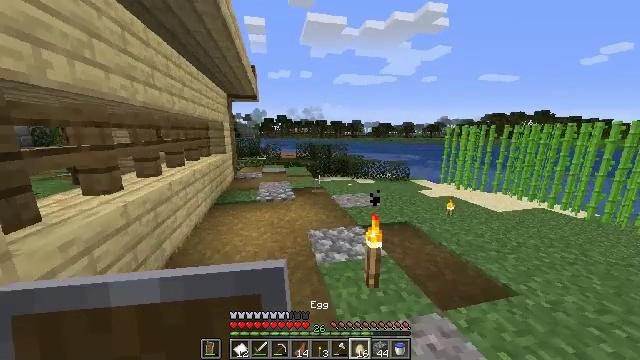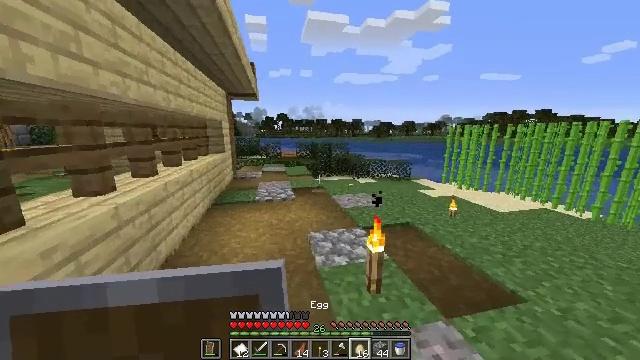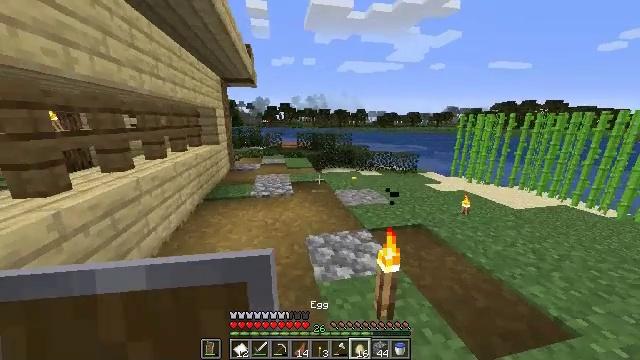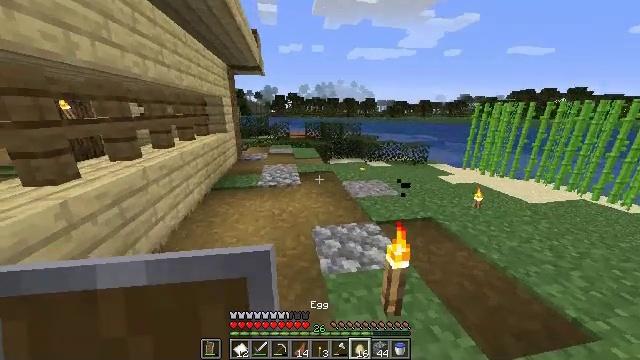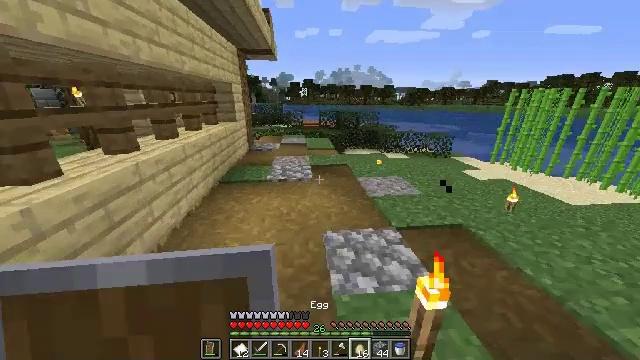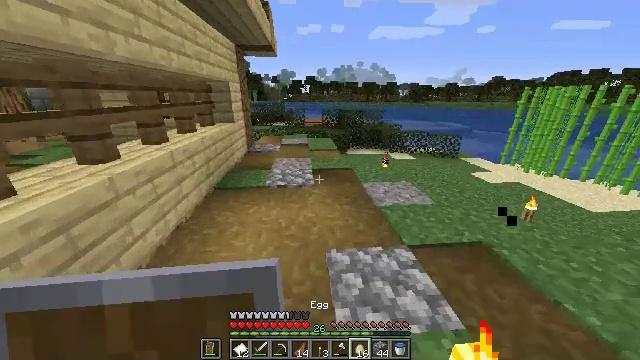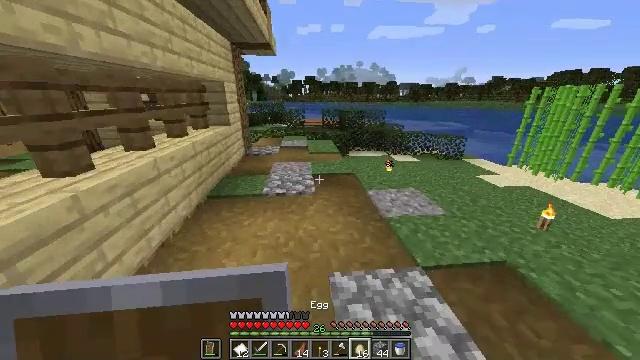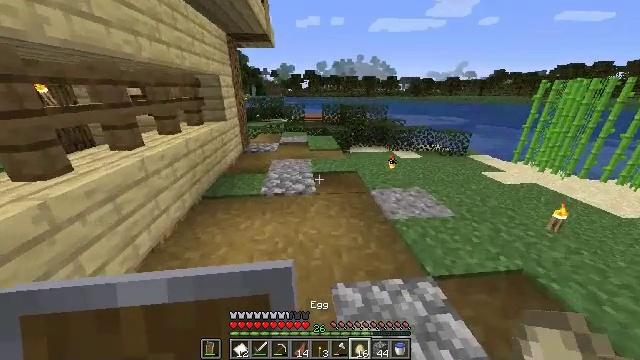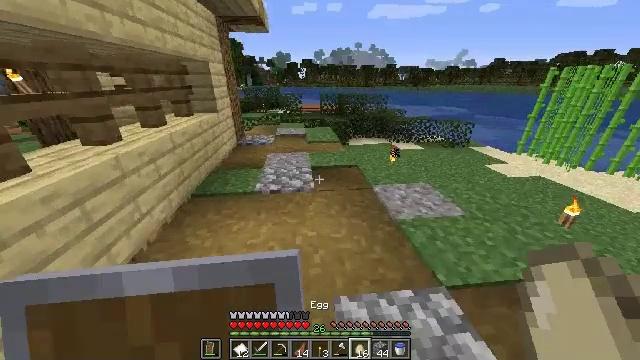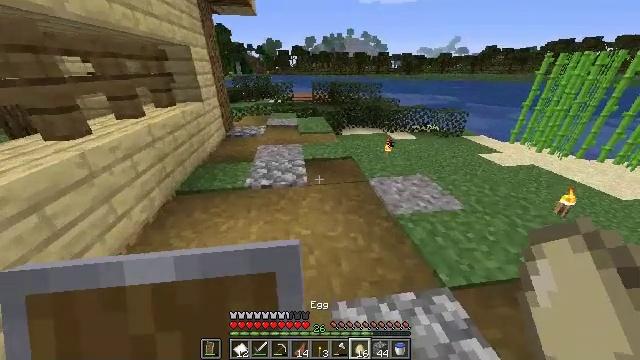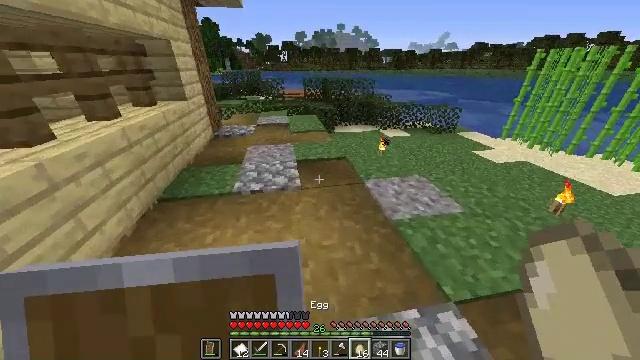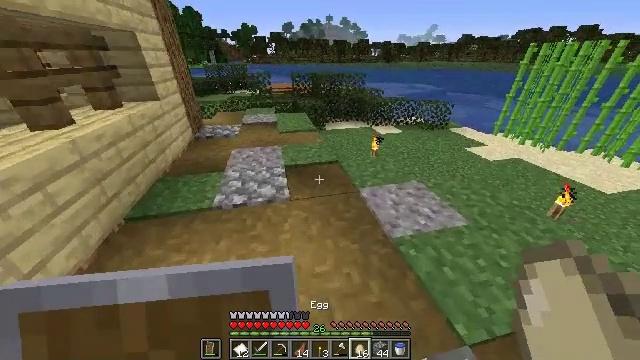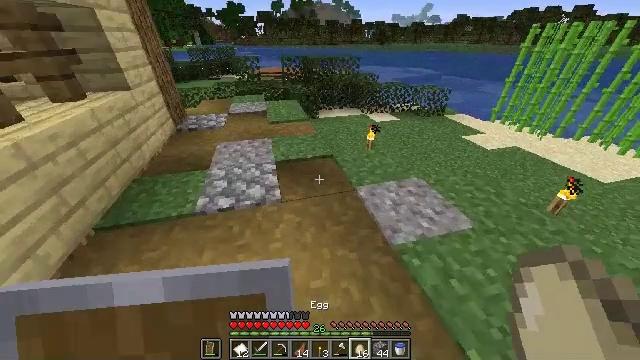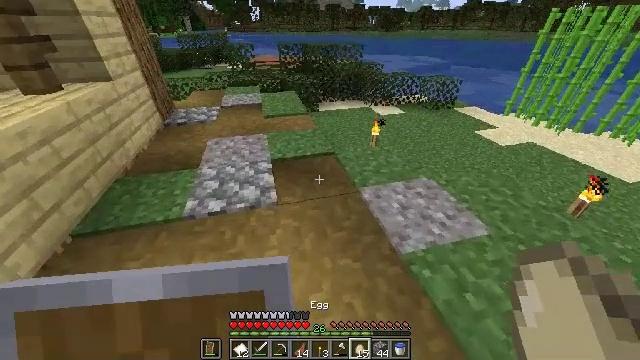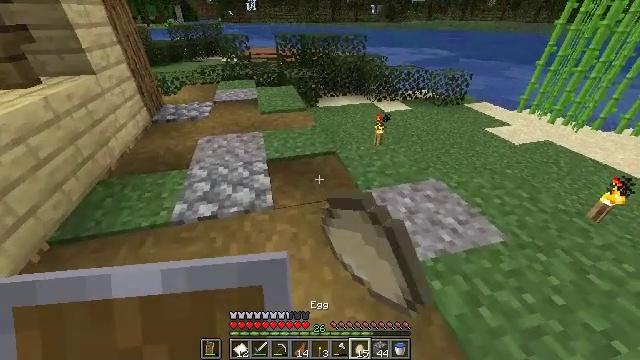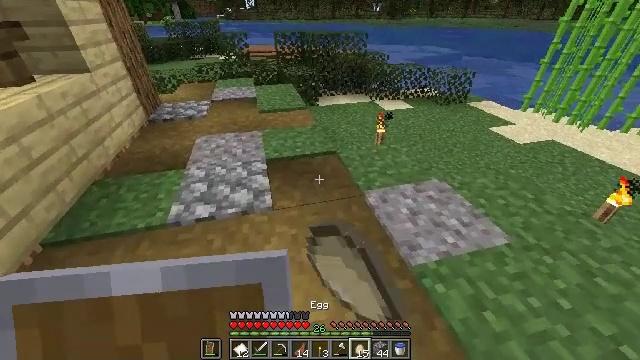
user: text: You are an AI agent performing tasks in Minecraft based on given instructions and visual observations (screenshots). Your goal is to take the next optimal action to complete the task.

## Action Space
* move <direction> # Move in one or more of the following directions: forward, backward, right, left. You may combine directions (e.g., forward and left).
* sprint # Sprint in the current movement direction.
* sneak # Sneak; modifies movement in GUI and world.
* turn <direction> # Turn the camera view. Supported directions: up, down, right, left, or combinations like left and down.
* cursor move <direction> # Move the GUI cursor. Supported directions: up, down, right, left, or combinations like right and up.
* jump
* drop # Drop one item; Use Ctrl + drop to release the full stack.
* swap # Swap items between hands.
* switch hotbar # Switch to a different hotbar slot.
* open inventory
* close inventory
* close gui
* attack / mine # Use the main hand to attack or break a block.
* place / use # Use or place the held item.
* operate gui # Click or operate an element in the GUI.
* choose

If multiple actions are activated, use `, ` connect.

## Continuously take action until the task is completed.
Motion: motion action
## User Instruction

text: Remove an egg from the inventory.
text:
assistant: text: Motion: move forward
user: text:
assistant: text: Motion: move forward, turn down
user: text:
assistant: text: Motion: move forward, turn left and down
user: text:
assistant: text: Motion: move forward, turn left and down
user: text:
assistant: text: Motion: move forward
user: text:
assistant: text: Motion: move forward
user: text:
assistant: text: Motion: move forward, turn down
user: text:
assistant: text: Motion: move forward, turn down
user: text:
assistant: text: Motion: move forward, turn right and down
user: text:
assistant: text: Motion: move forward, turn right
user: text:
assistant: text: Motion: move forward, turn right and down
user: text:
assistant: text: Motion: turn right and down
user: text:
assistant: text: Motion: drop
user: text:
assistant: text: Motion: drop
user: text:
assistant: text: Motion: drop
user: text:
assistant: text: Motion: drop
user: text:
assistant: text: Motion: turn down
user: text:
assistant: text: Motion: no_op
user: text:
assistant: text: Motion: no_op
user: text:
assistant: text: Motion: no_op
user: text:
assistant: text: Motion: no_op
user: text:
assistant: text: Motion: no_op
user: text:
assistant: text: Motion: no_op
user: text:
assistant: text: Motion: no_op
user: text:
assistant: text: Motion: no_op
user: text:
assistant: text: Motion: no_op
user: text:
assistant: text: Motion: no_op
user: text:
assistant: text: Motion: drop
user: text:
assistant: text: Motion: drop
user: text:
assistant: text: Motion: no_op